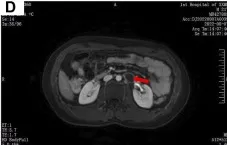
After chemotherapy, the left retroperitoneal lymph nodes were significantly reduced.
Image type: radiology (mri)